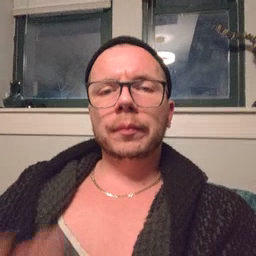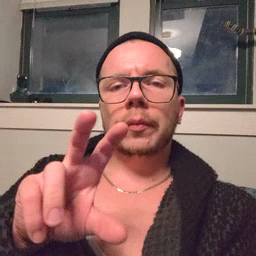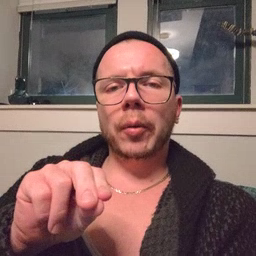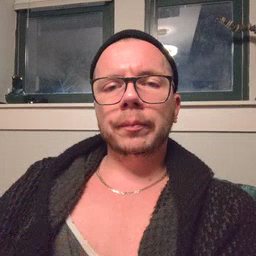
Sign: no